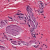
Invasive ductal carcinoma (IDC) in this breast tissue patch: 0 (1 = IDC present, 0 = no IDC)